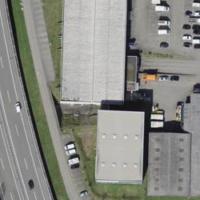
EUNIS habitat code: 57
Species observed at this site:
Buteo buteo